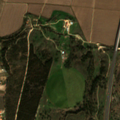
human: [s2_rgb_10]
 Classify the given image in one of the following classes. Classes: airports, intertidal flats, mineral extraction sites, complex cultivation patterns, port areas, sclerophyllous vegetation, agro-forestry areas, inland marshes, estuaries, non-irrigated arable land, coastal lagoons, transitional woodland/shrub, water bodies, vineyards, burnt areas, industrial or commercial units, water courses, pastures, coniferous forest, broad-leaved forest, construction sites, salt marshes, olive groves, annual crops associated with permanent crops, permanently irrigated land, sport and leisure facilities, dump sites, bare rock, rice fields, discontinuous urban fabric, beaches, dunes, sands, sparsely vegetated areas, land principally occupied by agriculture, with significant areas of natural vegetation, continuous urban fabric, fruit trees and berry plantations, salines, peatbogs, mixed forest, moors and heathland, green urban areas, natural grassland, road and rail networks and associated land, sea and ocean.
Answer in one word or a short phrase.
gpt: discontinuous urban fabric, rice fields, agro-forestry areas, transitional woodland/shrub